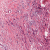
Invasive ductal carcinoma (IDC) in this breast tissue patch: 1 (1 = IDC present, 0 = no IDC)